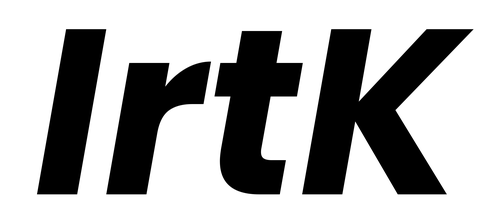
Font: Poppins-BoldItalic